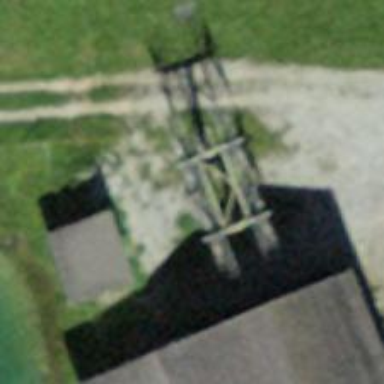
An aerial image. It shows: Pylon for aerialway.